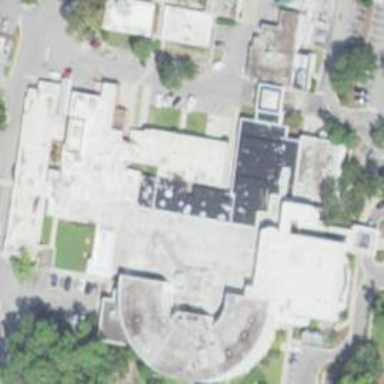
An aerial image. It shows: Hospital building.